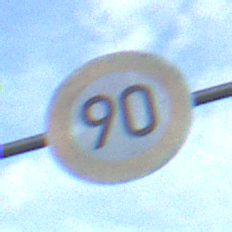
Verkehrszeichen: Geschwindigkeit90
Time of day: MorningAfternoon
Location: Outdoor (Nature)
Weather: PartlyCloudy
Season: NotSpecified
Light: Natural